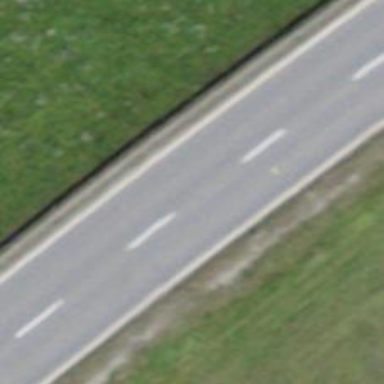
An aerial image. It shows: Primary road with asphalt surface.